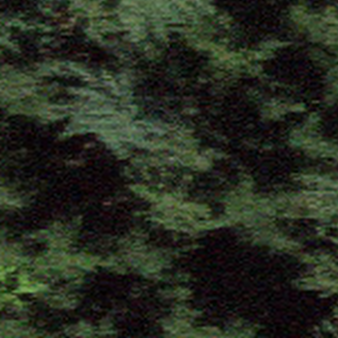
Label: other